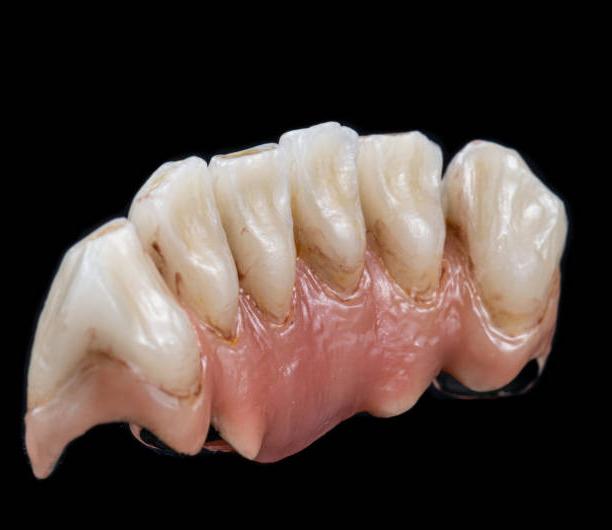
Condition: Calculus